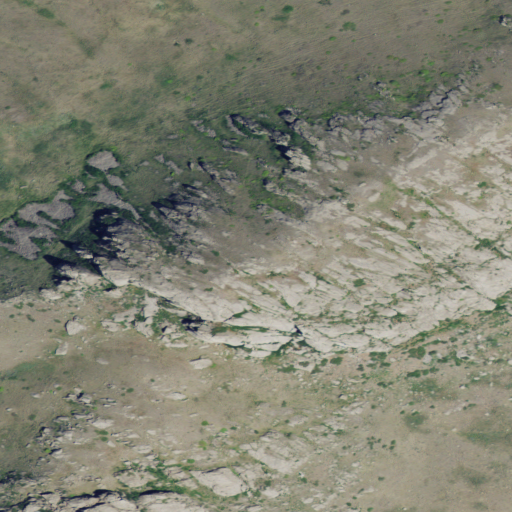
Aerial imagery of mountain in Montana named Studhorse Butte containing grassland, shrub, and evergreen forest